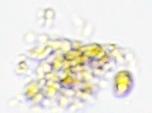
Label: Detritus